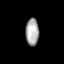
Tissue: lung
Cell type: Epithelial cells
Senescence score: 0.2167
Nuclear area (px): 356
Mean DAPI intensity: 167.258